Interaction volume radius: 10 \u00c5
Interaction volume height: 20 \u00c5
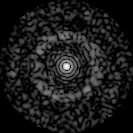
Disorder parameter: 0.8471